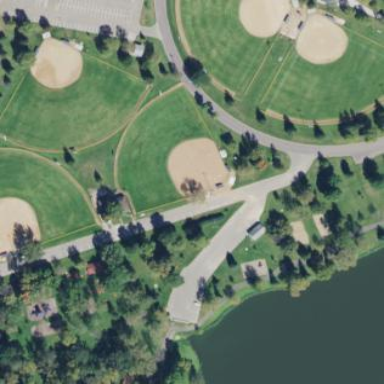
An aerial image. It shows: Baseball pitch for leisure and sports activities.